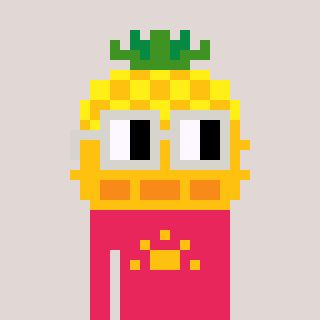
a pixel art character with square light gray glasses, a pineapple-shaped head and a redpinkish-colored body on a warm background